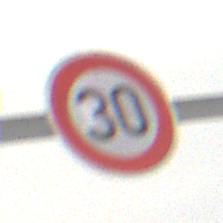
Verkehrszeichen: Geschwindigkeit30
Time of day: MorningAfternoon
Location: Outdoor (Nature)
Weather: Overcast
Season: Winter
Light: Natural